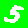
Digit: 5